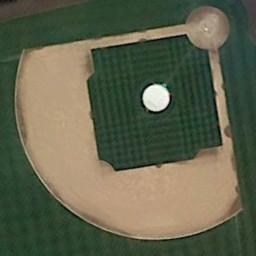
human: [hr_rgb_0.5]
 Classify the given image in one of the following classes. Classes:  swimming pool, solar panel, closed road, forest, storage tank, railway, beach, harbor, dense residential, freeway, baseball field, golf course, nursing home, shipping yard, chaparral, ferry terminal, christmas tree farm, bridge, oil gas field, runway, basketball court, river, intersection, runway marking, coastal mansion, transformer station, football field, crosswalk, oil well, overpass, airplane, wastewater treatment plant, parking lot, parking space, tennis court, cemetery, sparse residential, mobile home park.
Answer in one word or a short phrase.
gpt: baseball field